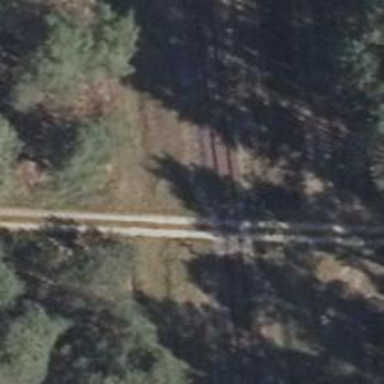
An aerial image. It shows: Level crossing along the railway.